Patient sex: F
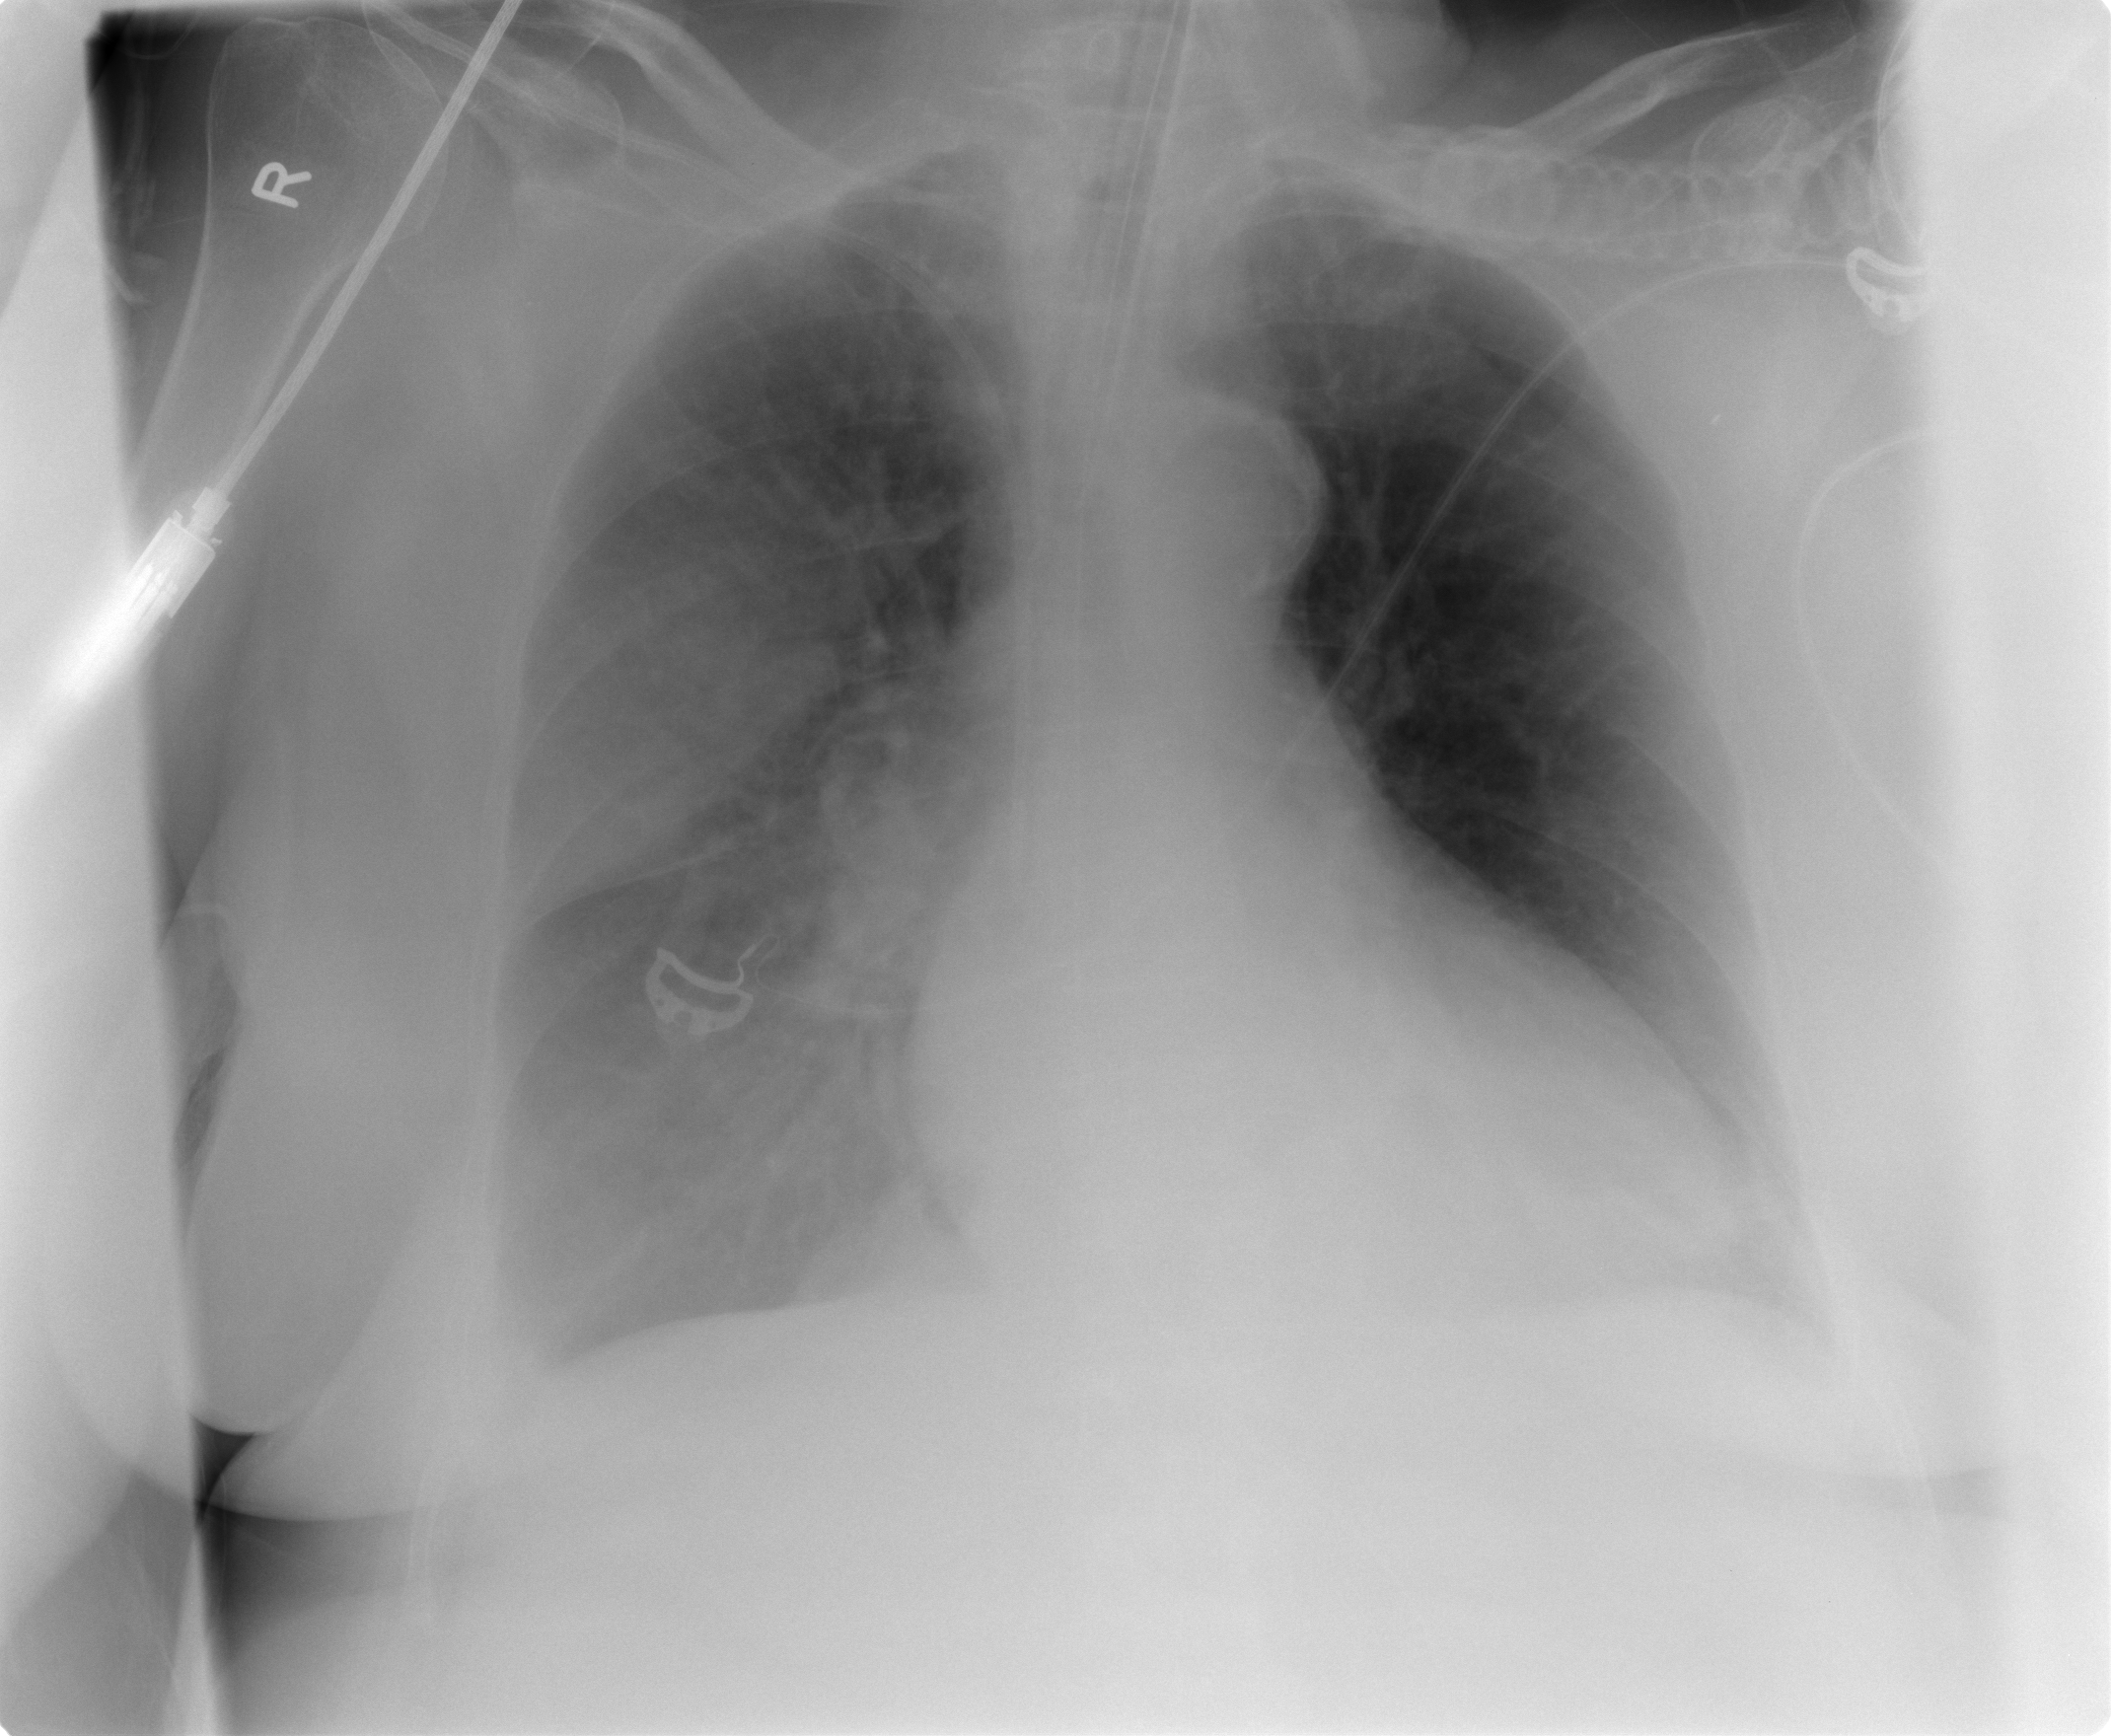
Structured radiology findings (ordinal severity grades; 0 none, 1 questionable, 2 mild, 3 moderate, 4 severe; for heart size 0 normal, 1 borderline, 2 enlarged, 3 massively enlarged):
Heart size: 0
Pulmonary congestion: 0
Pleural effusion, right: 2
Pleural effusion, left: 2
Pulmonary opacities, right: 3
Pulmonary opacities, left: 0
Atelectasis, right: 2
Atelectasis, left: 2